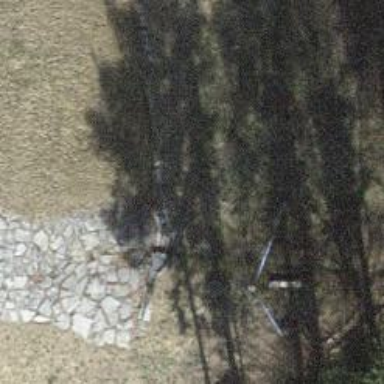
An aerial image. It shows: Unpaved path.